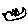
Label: bird